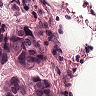
Metastatic tissue present: yes